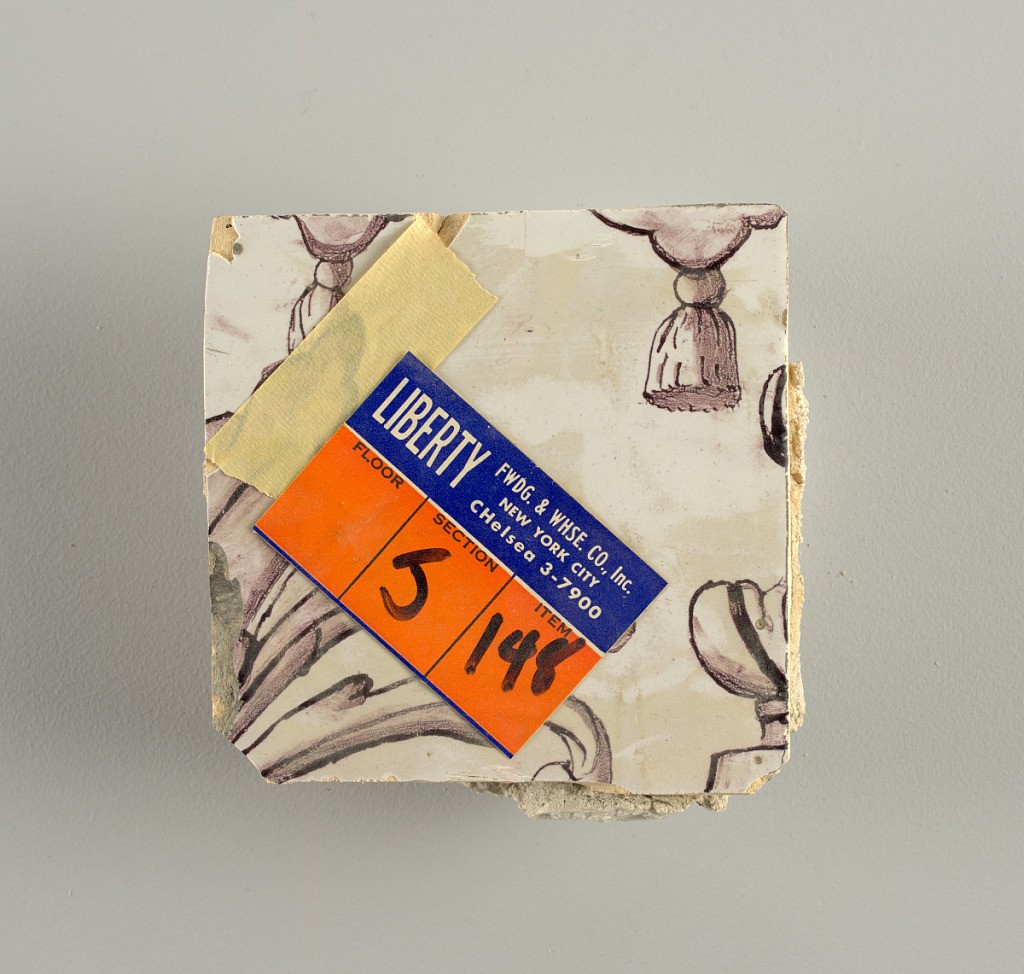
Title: Wall facing
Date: ca. 1725
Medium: tin-glazed earthenware, underglaze
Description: Two vertical rectangles, twenty-three tiles high.  A) Nine tiles wide at top; seven tiles wide at bottom.  B) Ten and one-half tiles wide.

Arabesque design of foliage.  A) with centered figure of Justice under a canopy.  B) with centered urn.